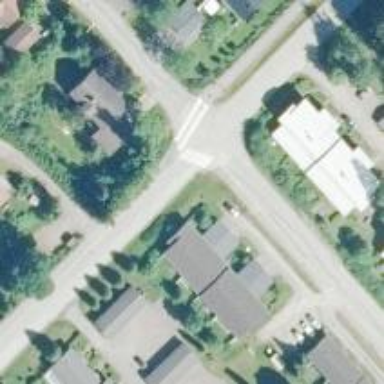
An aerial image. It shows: Road with "give way" sign.